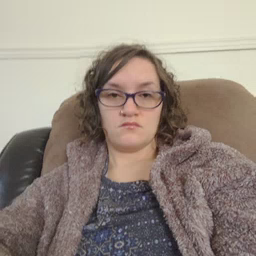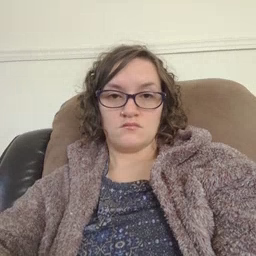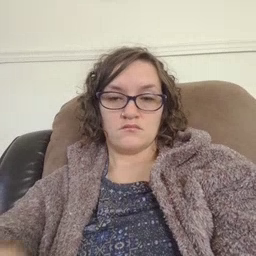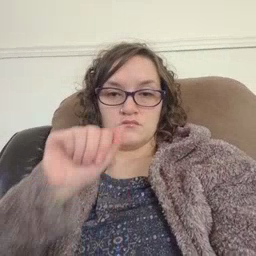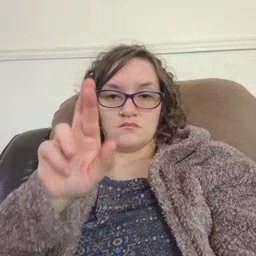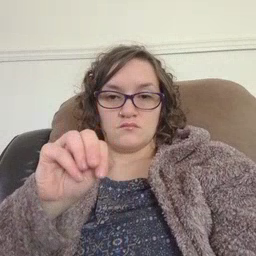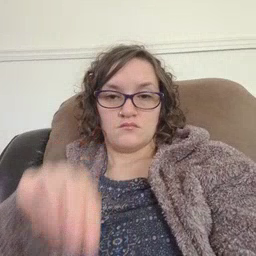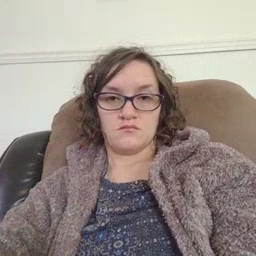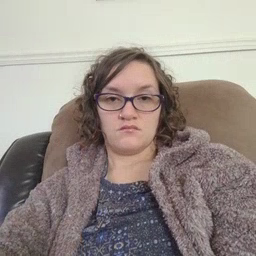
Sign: arm